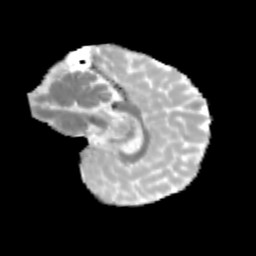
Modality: MD
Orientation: sagittal
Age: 10
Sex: male
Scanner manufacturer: siemens
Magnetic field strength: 3 T
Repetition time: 3.8 s
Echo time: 0.07 s